Aerial crown-view tile of a tropical tree (Barro Colorado Island, Panama), acquired 20240611:
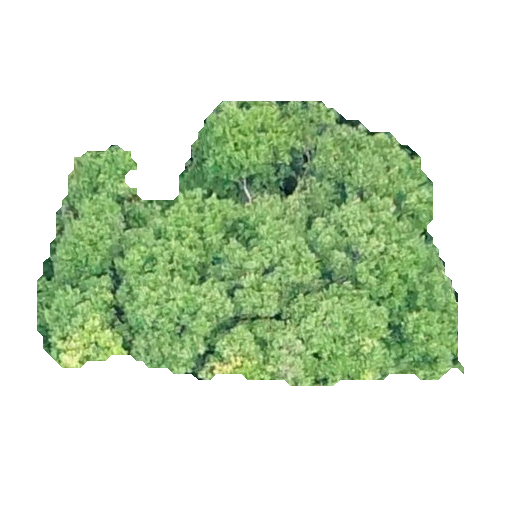
Species: Prioria copaifera
GBIF accepted scientific name: Prioria copaifera
Crown area: 143.193 m²